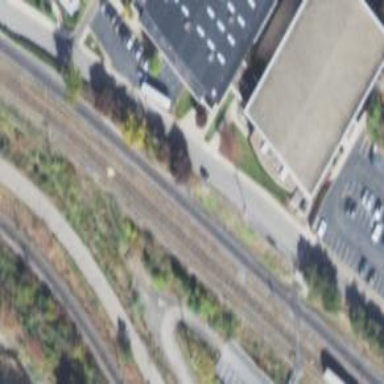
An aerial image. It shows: Abandoned railway siding.